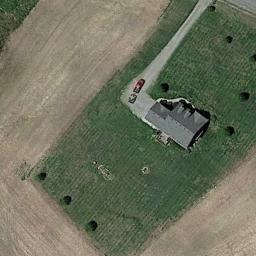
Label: sparse_residential